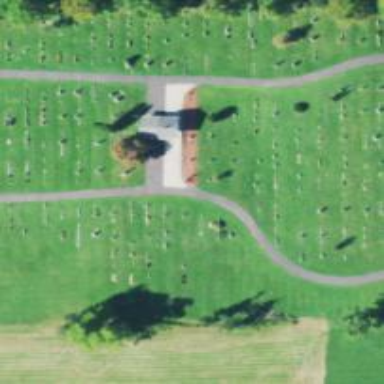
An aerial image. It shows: Grave yard.